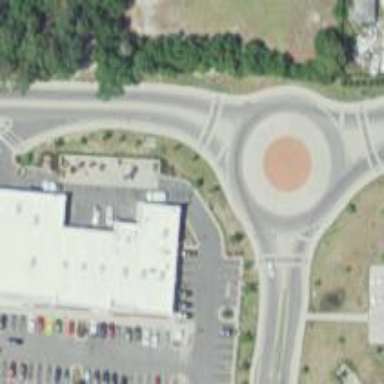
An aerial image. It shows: Unclassified road that forms roundabout at the junction.